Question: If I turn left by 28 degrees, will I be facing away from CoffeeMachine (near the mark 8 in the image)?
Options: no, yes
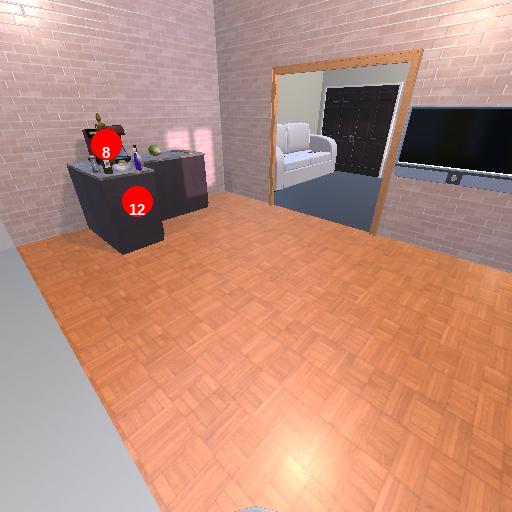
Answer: no